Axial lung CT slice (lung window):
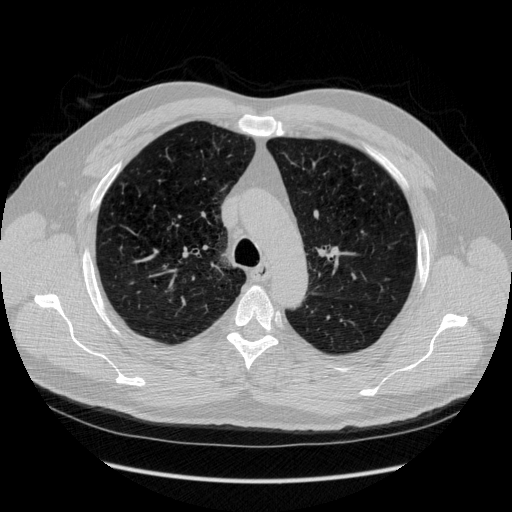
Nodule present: no